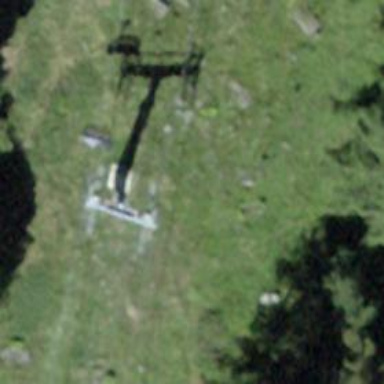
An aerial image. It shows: Pylon for aerialway.